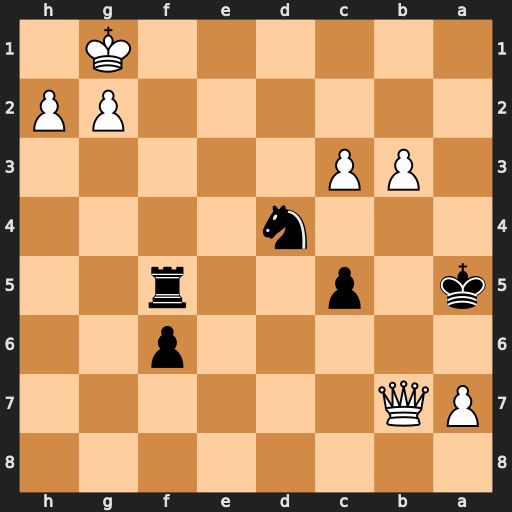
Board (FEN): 8/PQ6/5p2/k1p2r2/3n4/1PP5/6PP/6K1
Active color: b
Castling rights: -
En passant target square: -
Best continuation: Ne2+ Kh1 Rf1#